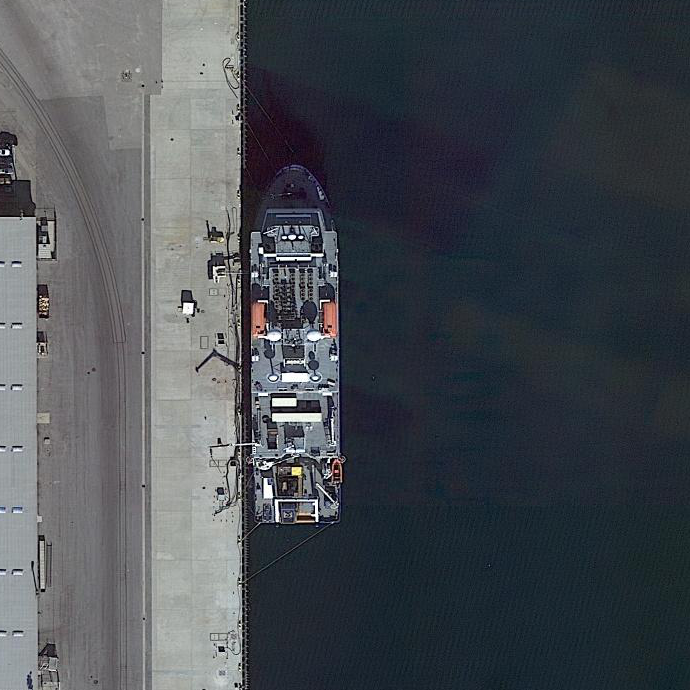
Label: civil